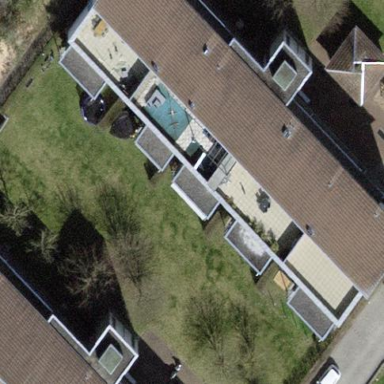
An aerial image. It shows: Apartment building with skillion roof shape.